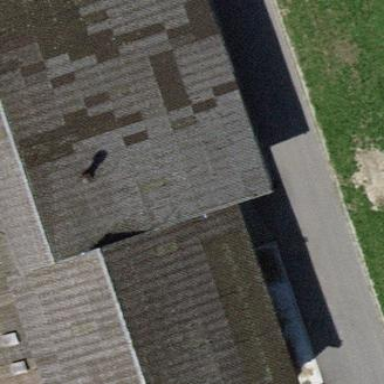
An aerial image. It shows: Farm auxiliary building with gabled roof.